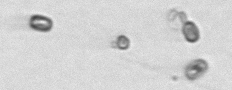
Label: Thalassiosira_sp_aff_mala